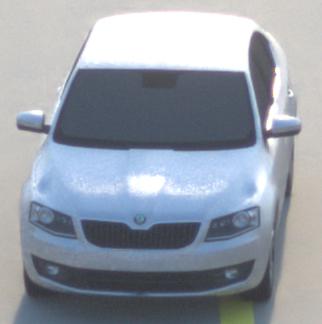
Make: Skoda
Model: Octavia 1.2 TSI
Detailed model: Octavia (III) Limousine
Model produced from: 2013/02
Model produced until: 2015/04
Doors: 5
Color: white
Road condition: dry road
Daytime: sunrise or sunset
Contrast: medium contrast